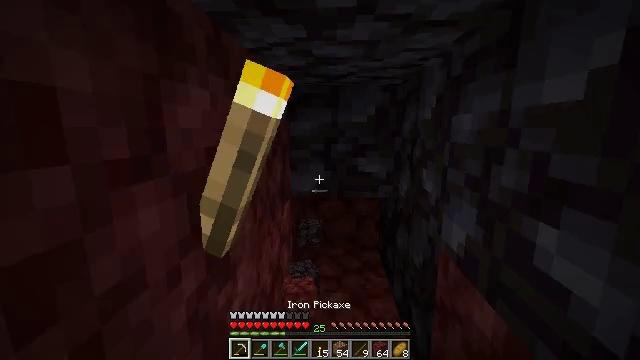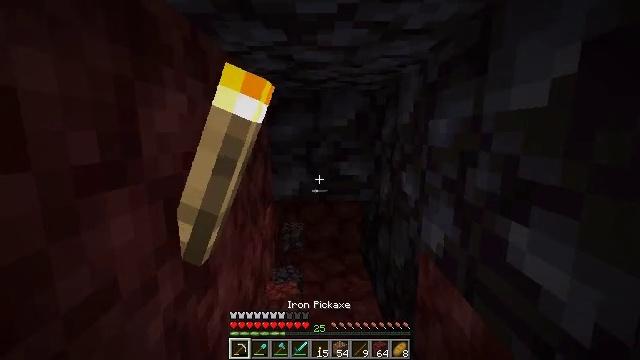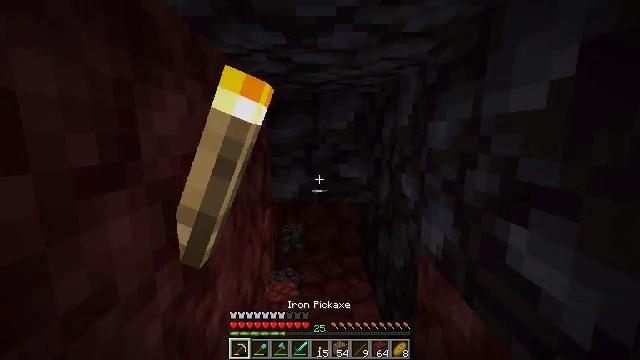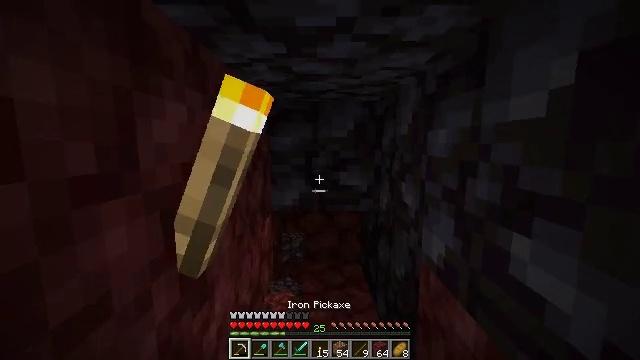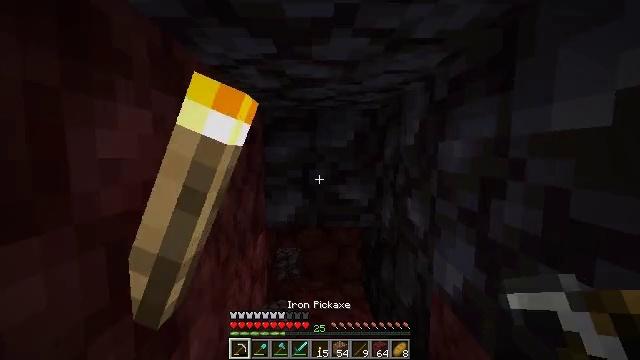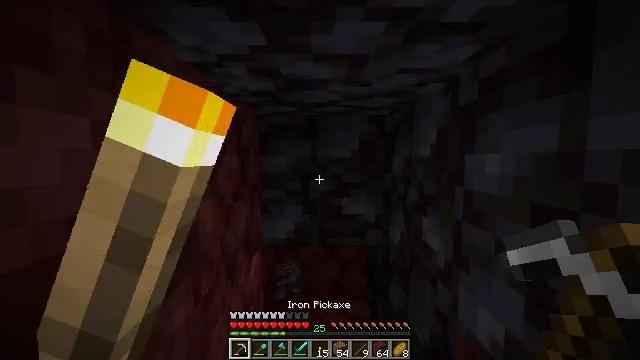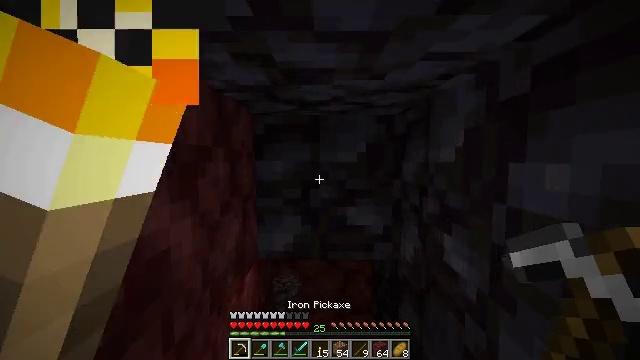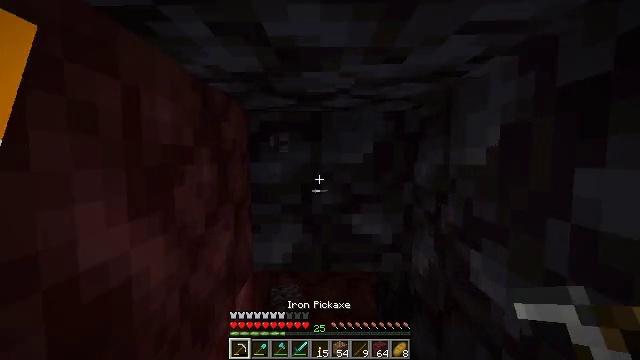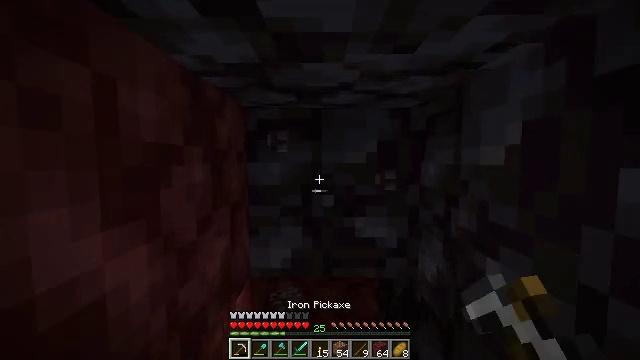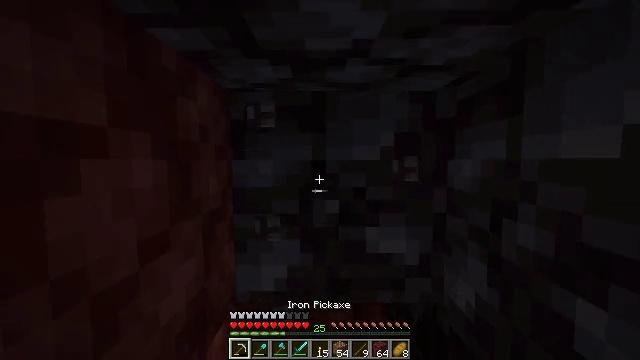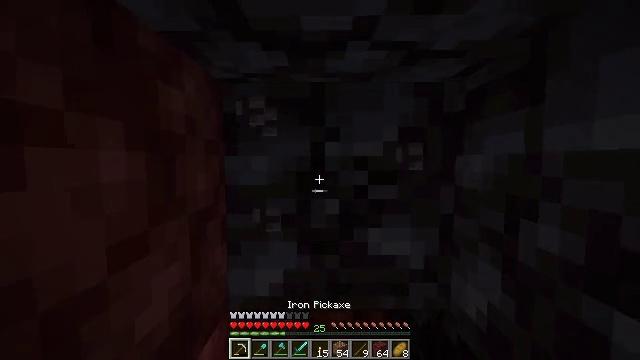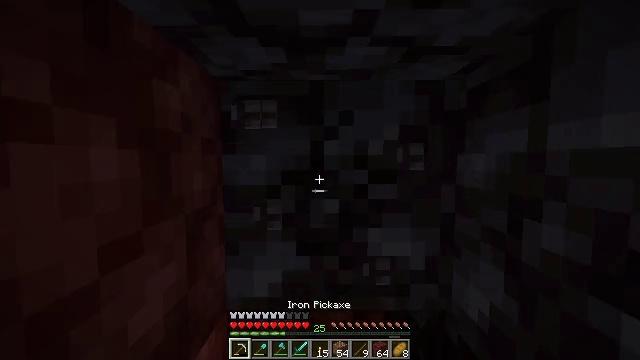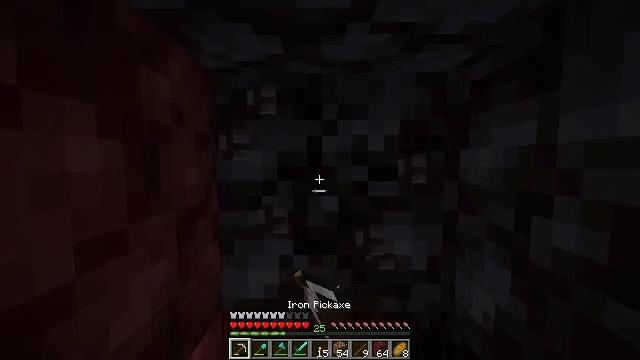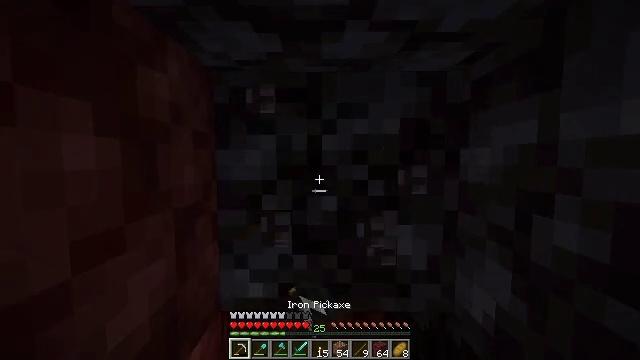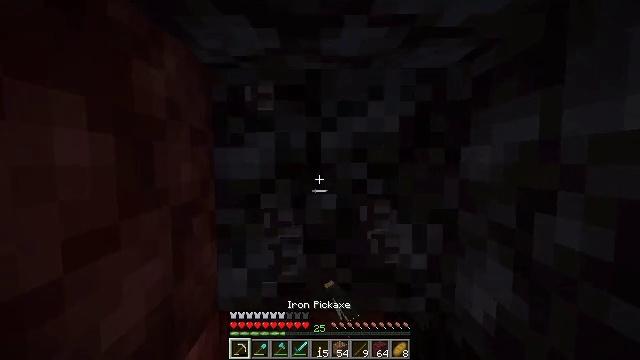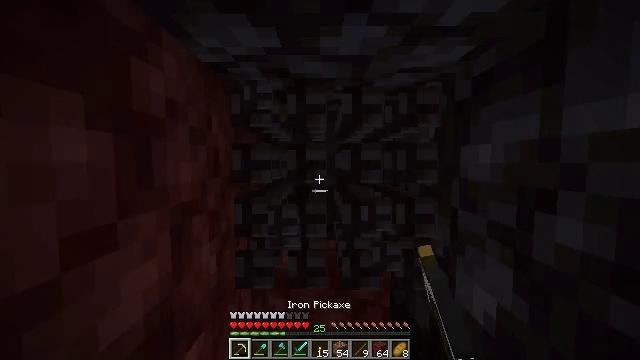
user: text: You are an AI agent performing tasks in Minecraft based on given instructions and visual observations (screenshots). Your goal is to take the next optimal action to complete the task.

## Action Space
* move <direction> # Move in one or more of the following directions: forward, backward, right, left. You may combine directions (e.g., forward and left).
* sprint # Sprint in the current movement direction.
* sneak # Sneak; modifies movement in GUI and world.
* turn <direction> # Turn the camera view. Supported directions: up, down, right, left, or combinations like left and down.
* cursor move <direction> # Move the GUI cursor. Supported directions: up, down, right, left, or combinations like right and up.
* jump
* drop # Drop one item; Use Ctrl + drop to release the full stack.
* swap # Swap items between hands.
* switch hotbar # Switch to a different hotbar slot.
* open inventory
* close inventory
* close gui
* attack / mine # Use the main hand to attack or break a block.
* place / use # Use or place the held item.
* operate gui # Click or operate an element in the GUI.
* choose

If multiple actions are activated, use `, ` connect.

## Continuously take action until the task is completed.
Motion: motion action
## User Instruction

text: Dig up blackstone from the depths.
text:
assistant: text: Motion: turn right
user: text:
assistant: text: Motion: no_op
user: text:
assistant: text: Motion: move forward, turn up
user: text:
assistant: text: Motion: move forward, turn up
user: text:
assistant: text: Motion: move forward, turn up
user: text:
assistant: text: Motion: move forward
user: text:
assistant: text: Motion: move forward, attack / mine
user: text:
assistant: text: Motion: move forward, attack / mine
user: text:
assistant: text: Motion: attack / mine
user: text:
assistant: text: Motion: attack / mine
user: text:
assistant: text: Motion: attack / mine
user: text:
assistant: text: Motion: attack / mine
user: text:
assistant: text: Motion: attack / mine
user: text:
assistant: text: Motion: attack / mine
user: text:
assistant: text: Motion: attack / mine
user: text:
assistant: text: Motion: attack / mine
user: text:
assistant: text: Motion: attack / mine
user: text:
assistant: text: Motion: attack / mine
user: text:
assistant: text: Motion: attack / mine
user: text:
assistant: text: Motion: attack / mine
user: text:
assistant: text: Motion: attack / mine
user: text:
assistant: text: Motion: attack / mine
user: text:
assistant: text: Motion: attack / mine
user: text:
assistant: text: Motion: attack / mine
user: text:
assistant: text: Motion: attack / mine
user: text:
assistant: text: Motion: attack / mine
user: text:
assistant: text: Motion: attack / mine
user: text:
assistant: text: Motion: attack / mine
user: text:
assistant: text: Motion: attack / mine
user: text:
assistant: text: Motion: attack / mine